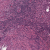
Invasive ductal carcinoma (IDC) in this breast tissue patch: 0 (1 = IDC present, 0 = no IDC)